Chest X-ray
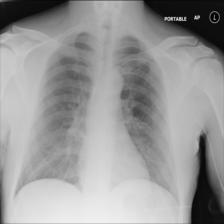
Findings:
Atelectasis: negative
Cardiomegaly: negative
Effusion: negative
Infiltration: negative
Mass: negative
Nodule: negative
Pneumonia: negative
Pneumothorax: negative
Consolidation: negative
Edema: negative
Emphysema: negative
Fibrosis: negative
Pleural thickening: negative
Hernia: negative